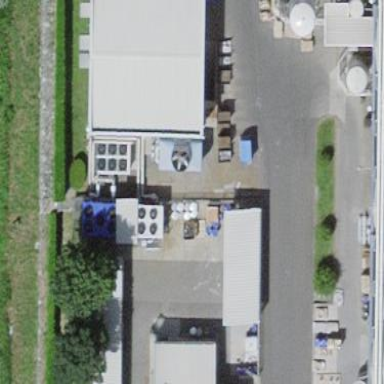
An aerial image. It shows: Industrial building.